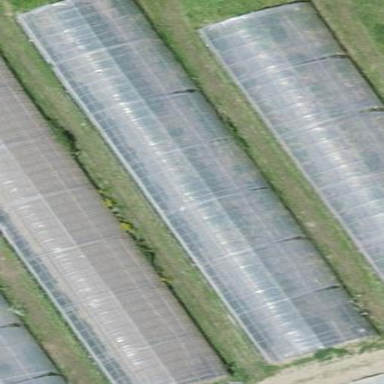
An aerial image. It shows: Greenhouse.